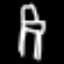
Label: chair